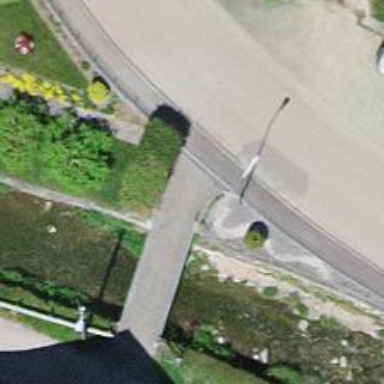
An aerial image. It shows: Path leading to bridge.